Field crop: tomato
Growth stage: 2
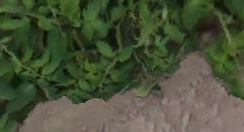
Species: tomato